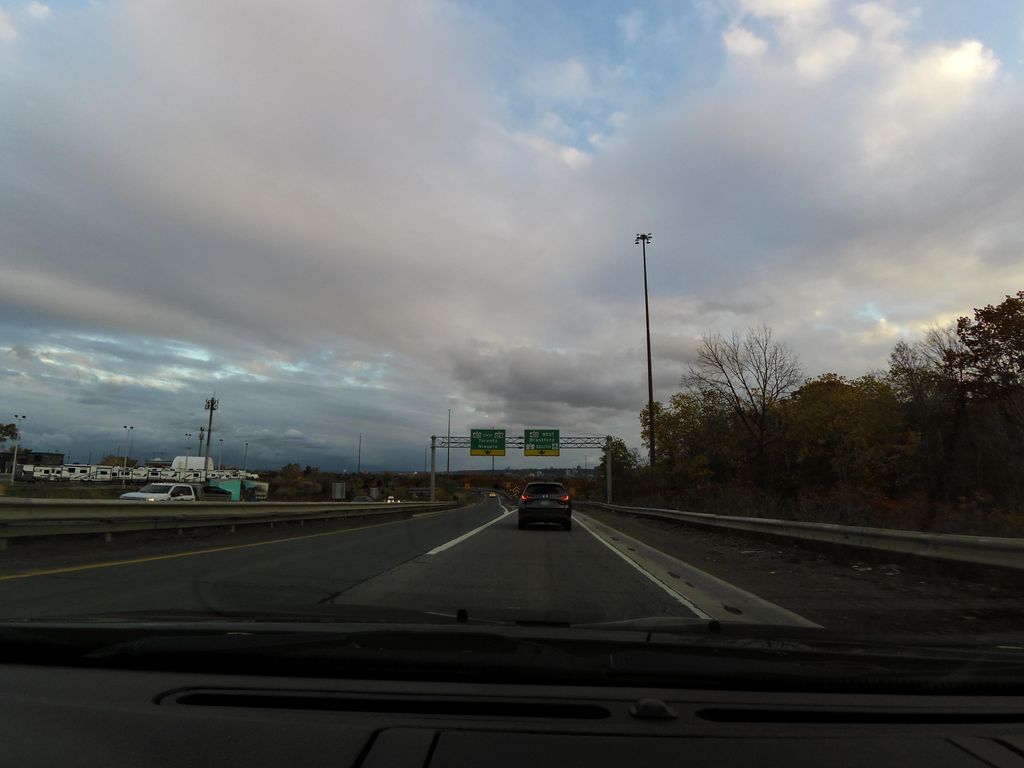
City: hamilton